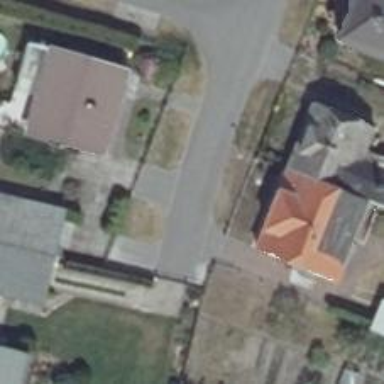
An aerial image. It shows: Residential road with asphalt surface.